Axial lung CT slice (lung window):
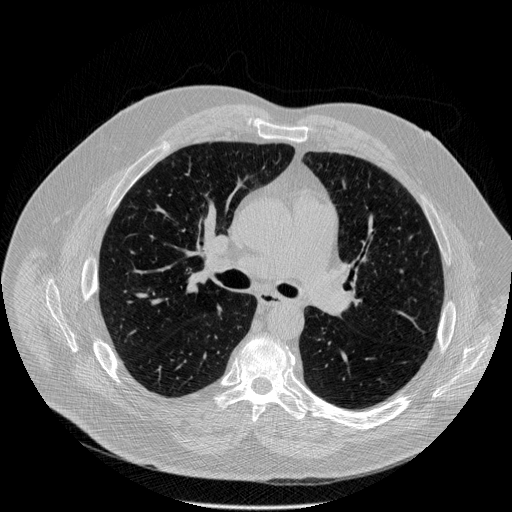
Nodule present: no